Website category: phone
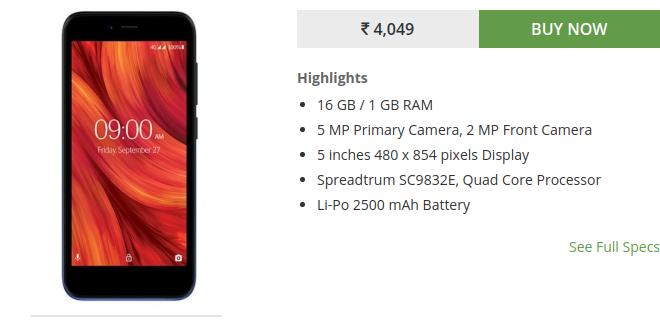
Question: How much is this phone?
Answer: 4,049

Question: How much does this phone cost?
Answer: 4,049

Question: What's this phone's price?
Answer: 4,049

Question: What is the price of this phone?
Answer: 4,049

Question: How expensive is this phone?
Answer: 4,049

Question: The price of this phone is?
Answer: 4,049

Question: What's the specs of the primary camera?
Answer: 5 MP Primary Camera

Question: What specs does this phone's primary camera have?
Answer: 5 MP Primary Camera

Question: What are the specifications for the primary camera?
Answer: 5 MP Primary Camera

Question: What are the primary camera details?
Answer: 5 MP Primary Camera

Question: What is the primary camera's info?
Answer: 5 MP Primary Camera

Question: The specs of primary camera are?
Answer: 5 MP Primary Camera

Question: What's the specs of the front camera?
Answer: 2 MP Front Camera

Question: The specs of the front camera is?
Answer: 2 MP Front Camera

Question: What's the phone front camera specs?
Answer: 2 MP Front Camera

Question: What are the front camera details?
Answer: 2 MP Front Camera

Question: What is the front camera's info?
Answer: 2 MP Front Camera

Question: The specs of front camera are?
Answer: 2 MP Front Camera

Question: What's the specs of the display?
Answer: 5 inches 480 x 854 pixels Display

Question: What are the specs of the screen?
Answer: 5 inches 480 x 854 pixels Display

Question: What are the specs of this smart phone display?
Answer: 5 inches 480 x 854 pixels Display

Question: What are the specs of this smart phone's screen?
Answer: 5 inches 480 x 854 pixels Display

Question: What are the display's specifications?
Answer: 5 inches 480 x 854 pixels Display

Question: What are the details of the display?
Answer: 5 inches 480 x 854 pixels Display

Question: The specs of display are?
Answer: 5 inches 480 x 854 pixels Display

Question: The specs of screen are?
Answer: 5 inches 480 x 854 pixels Display

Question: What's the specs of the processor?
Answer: Spreadtrum SC9832E, Quad Core Processor

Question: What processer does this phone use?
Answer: Spreadtrum SC9832E, Quad Core Processor

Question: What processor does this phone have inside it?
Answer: Spreadtrum SC9832E, Quad Core Processor

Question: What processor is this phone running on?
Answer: Spreadtrum SC9832E, Quad Core Processor

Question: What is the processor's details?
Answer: Spreadtrum SC9832E, Quad Core Processor

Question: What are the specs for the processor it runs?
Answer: Spreadtrum SC9832E, Quad Core Processor

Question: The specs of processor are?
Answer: Spreadtrum SC9832E, Quad Core Processor